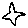
Label: star